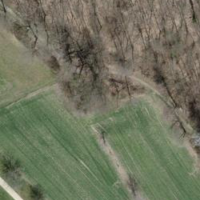
EUNIS habitat code: 41
Species observed at this site:
Urtica urens